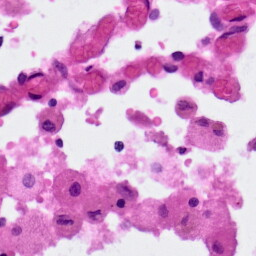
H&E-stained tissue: Lung